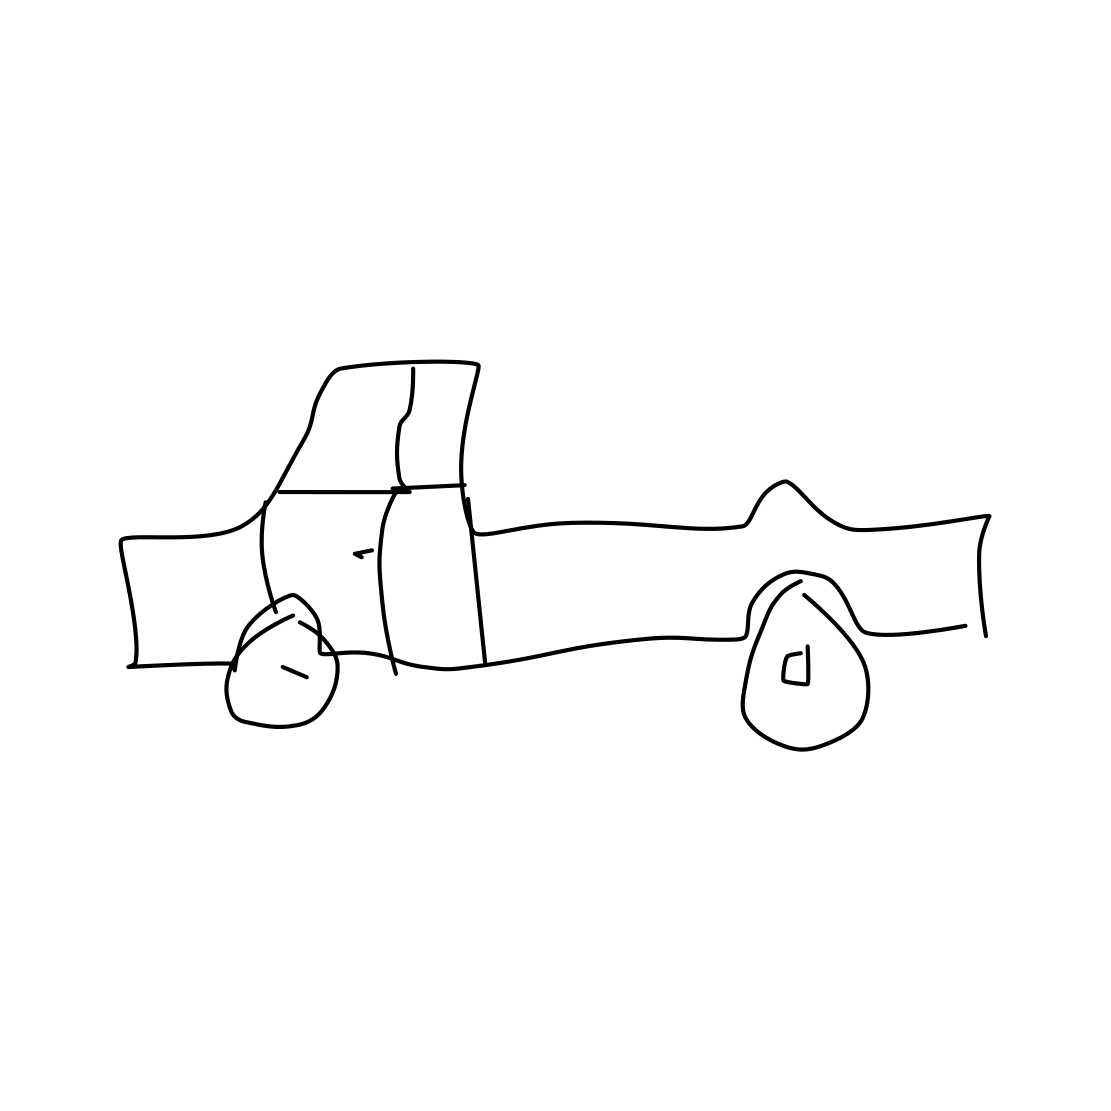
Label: pickup truck